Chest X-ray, PA view. Patient: 52 years old, sex M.
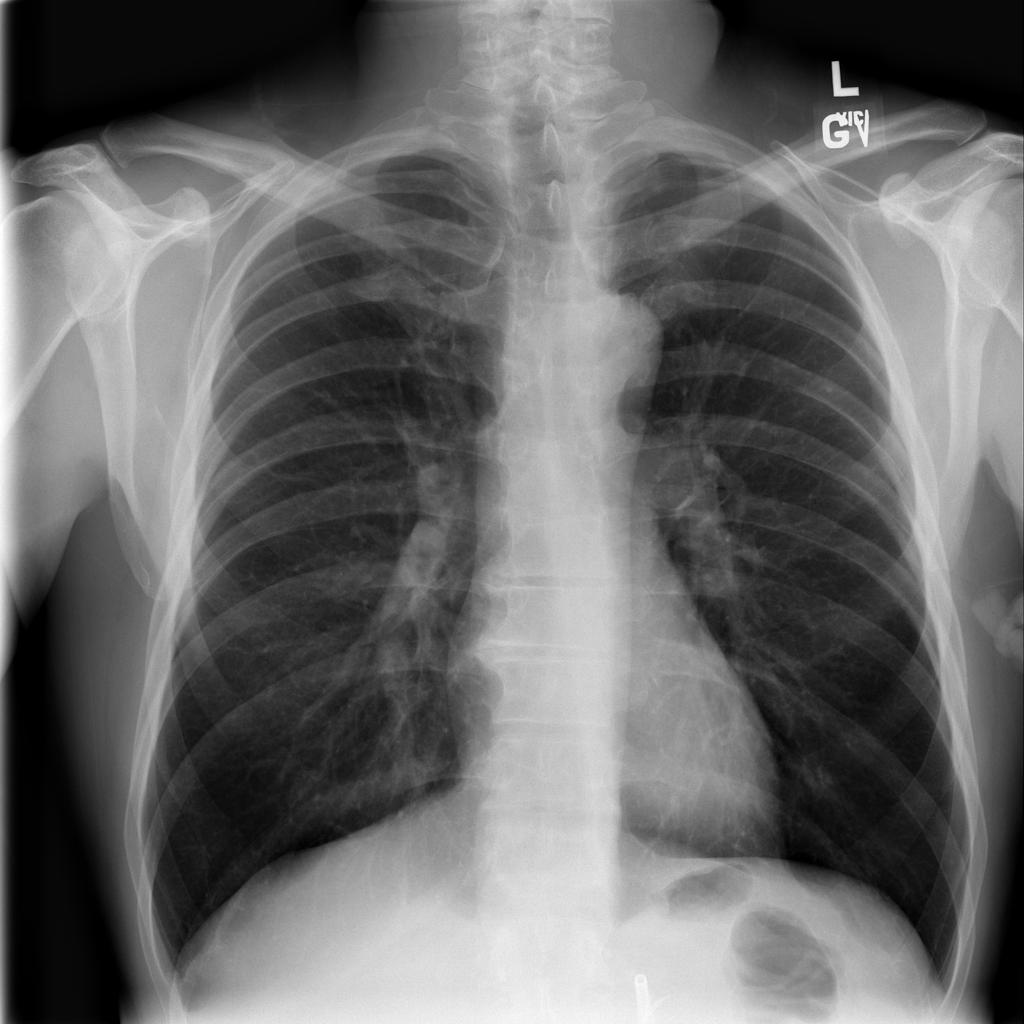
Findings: No Finding